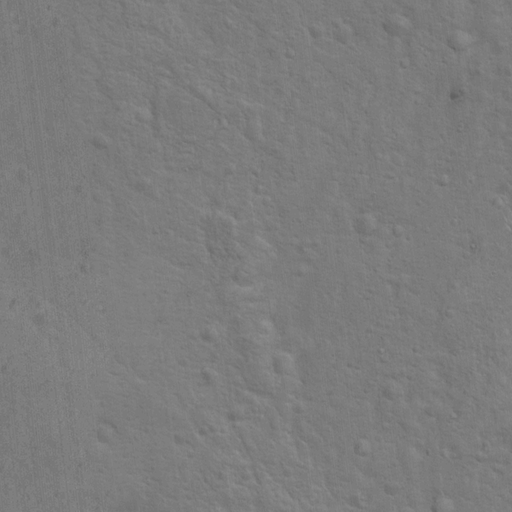
Classes present: Background